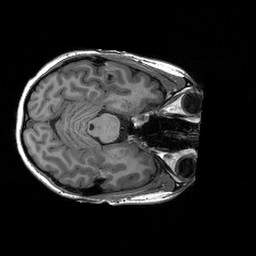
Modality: T1w
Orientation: axial
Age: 27
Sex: female
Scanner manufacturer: siemens
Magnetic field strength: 3 T
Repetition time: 2.3 s
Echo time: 0.00233 s